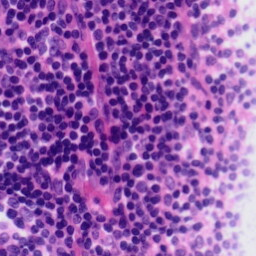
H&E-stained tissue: Tonsil